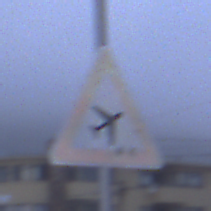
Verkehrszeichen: FlugbetriebLinks
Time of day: SunriseSunset
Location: Outdoor (Urban)
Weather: Overcast
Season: NotSpecified
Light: Natural